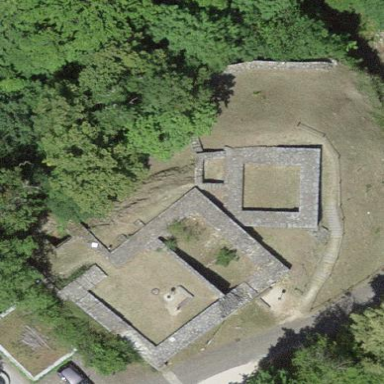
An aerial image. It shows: Scene of historic ruins.